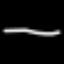
Label: line